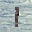
Label: 1